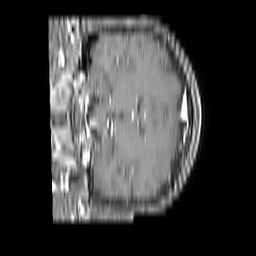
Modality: T1w
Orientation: coronal
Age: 27
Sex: female
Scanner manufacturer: philips
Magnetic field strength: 1.5 T
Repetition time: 0.186 s
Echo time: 0.001839 s